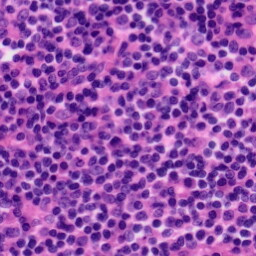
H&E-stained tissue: Tonsil